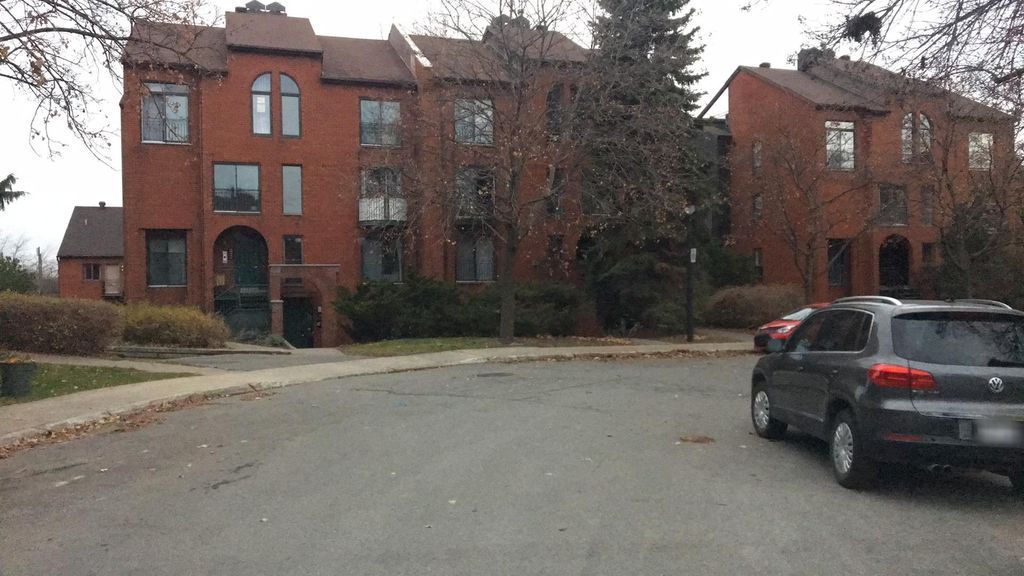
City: montreal